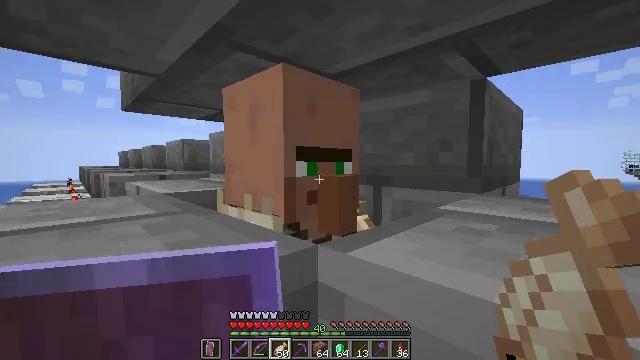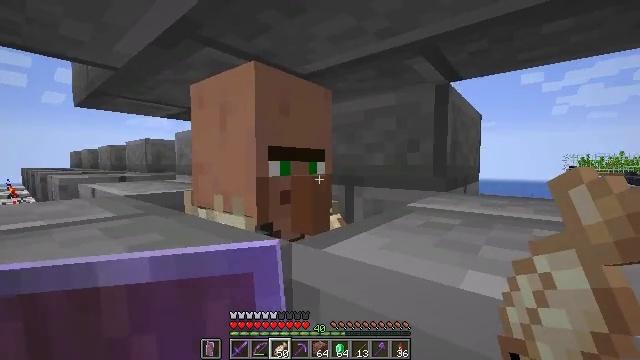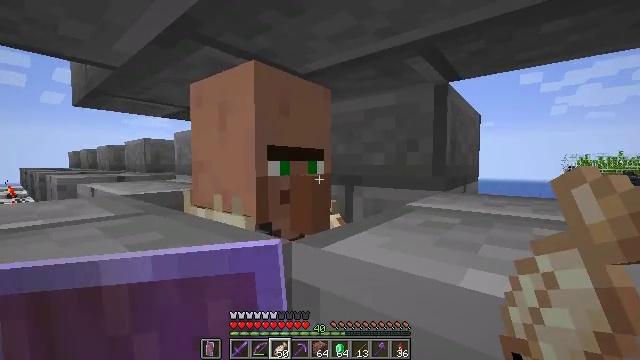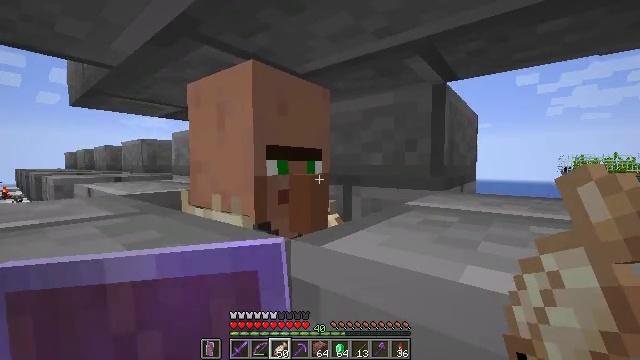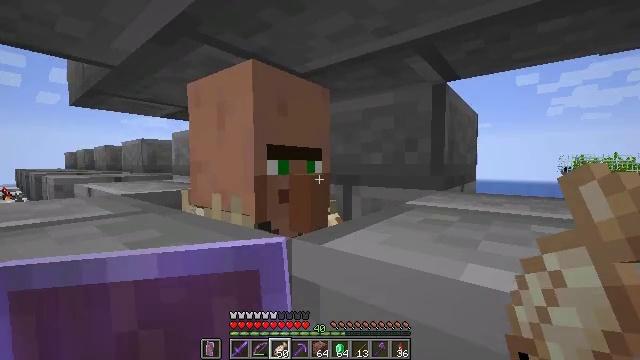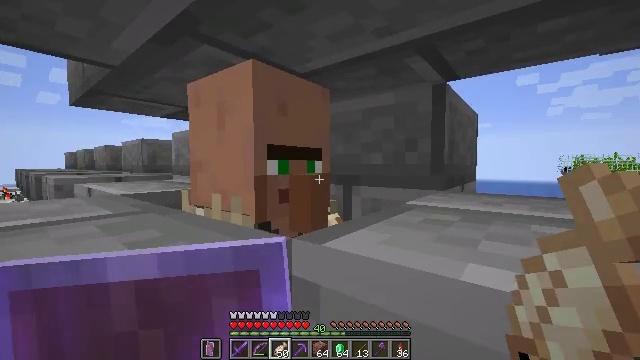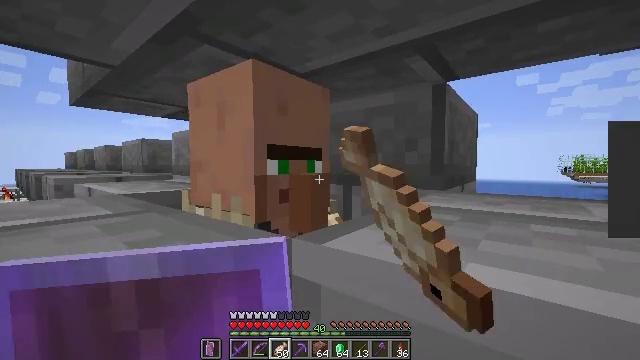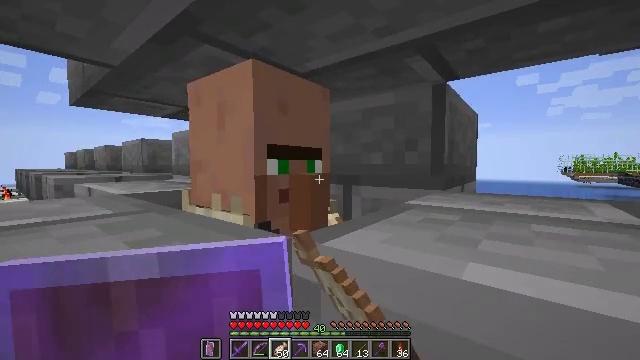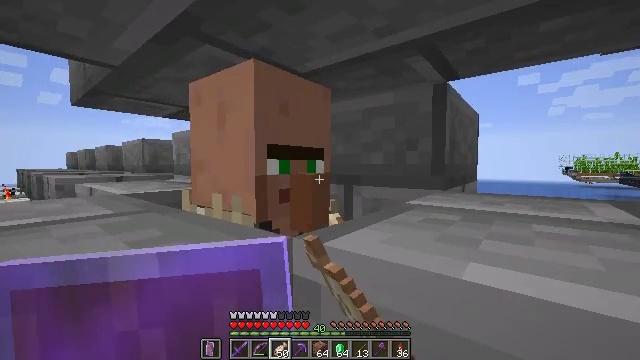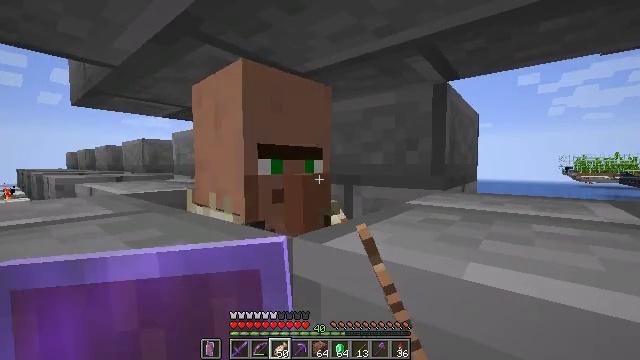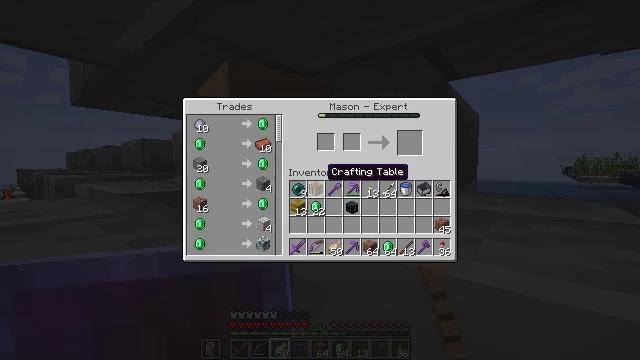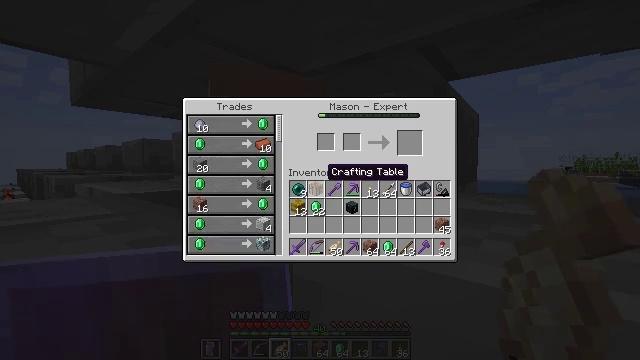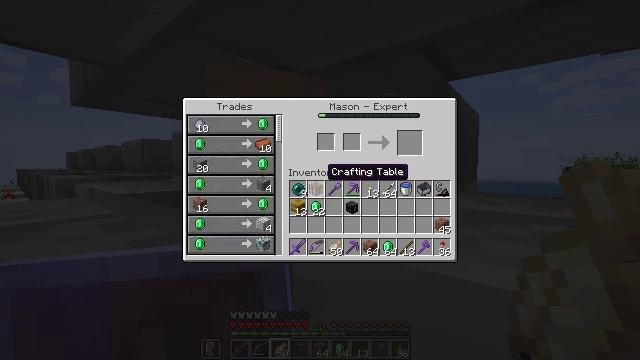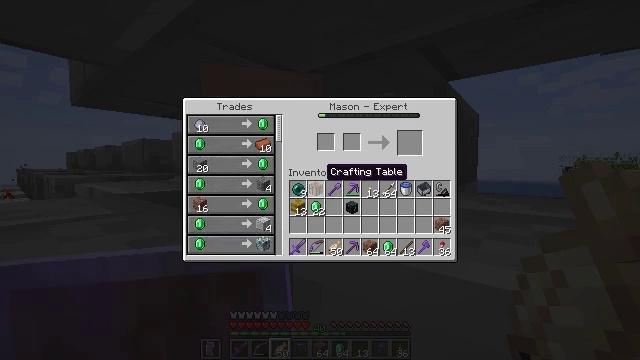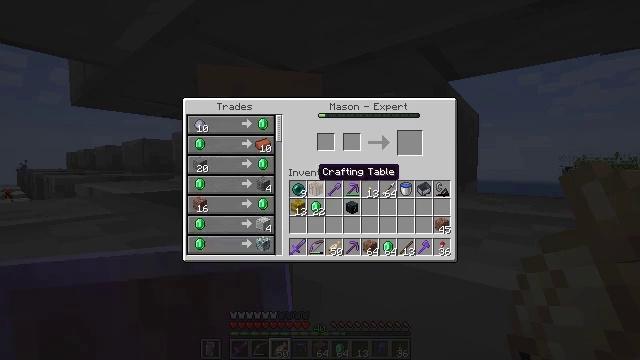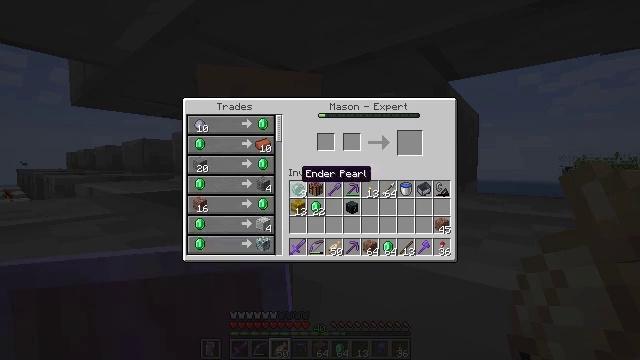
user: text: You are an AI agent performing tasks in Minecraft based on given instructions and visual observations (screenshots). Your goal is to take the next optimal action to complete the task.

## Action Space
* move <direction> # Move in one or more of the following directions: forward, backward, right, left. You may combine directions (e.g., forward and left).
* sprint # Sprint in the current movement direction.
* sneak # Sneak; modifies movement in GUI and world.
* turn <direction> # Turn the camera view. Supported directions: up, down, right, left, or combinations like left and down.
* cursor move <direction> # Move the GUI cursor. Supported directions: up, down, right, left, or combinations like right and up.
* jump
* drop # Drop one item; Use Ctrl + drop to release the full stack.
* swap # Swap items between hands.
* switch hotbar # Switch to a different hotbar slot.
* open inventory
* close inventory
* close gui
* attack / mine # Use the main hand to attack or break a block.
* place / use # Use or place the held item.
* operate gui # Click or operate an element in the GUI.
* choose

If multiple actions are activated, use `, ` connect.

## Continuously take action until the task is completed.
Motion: motion action
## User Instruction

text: craft item red terracotta
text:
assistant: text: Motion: turn right
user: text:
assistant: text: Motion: no_op
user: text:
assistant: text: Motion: no_op
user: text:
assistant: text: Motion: no_op
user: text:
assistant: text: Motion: use / place
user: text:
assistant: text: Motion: use / place
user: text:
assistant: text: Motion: use / place
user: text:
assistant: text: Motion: use / place
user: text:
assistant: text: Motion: no_op
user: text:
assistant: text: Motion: no_op
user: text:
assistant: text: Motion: no_op
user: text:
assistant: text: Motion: no_op
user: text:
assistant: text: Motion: no_op
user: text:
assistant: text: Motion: turn left
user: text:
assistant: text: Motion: turn left
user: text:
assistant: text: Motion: turn left
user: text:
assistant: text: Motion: turn left and down
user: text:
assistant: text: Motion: turn down
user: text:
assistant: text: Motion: turn down
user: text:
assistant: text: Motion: turn down
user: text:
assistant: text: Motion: no_op
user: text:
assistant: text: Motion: no_op
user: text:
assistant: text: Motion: no_op
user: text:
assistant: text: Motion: no_op
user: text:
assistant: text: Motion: no_op
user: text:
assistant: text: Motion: no_op
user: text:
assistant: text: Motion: no_op
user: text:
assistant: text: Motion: no_op
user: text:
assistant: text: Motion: no_op
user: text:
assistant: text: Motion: no_op